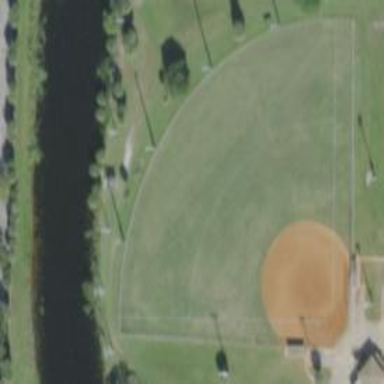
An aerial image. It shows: Baseball pitch for leisure and sports activities.